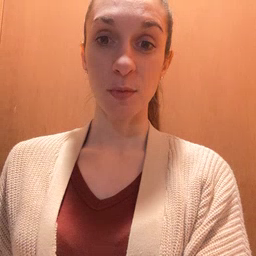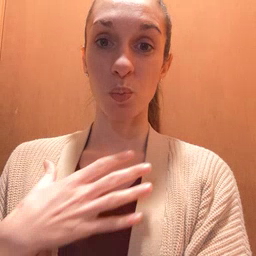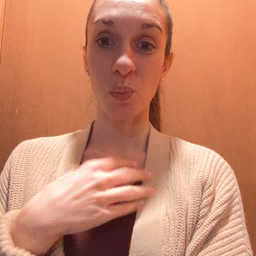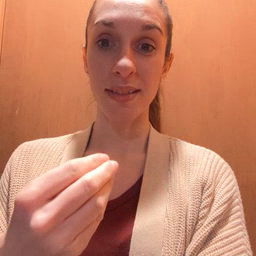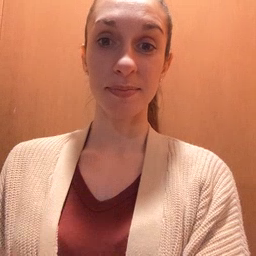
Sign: white